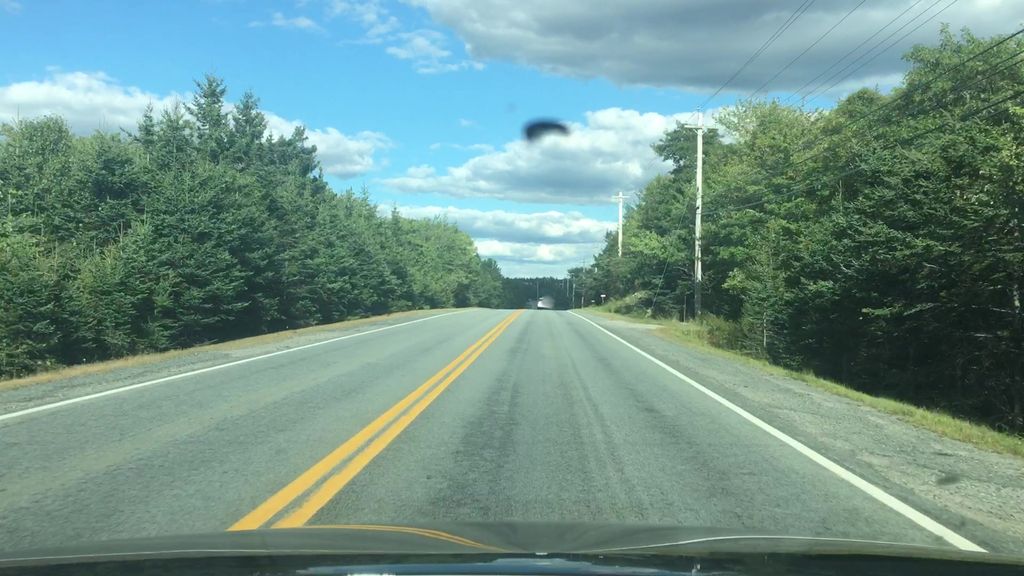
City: halifax